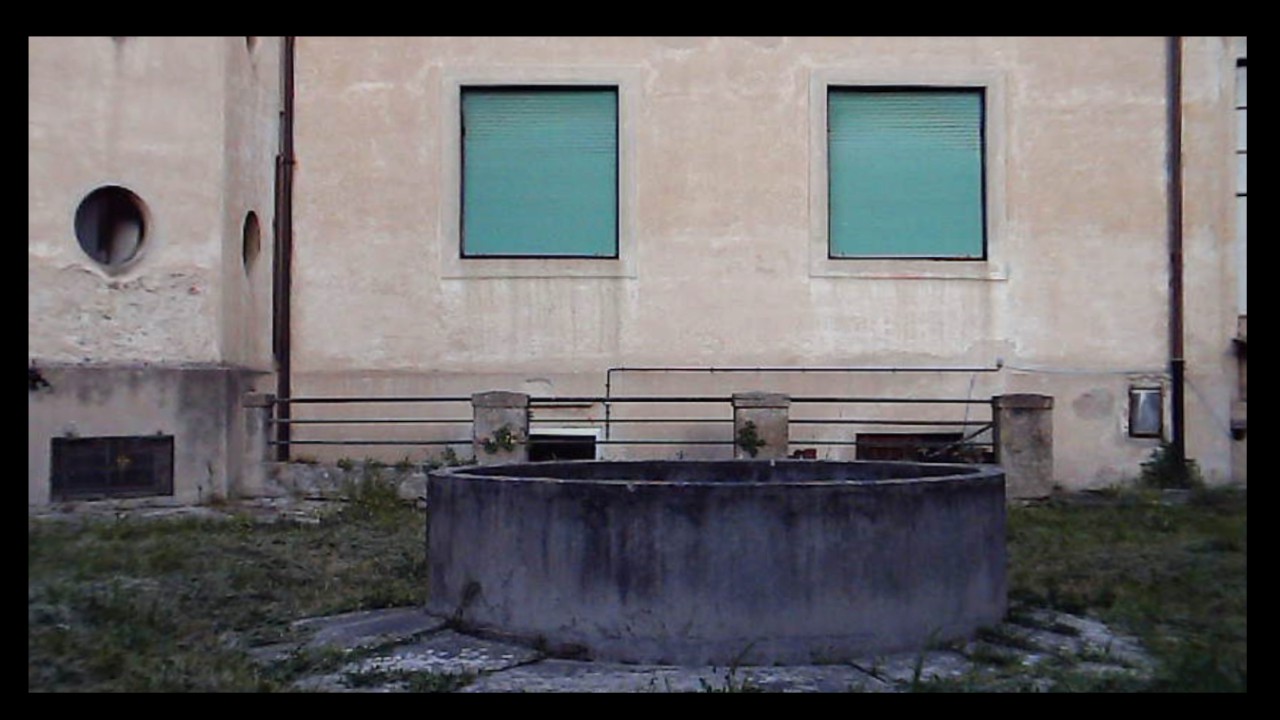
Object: DarwinFPV cineape20